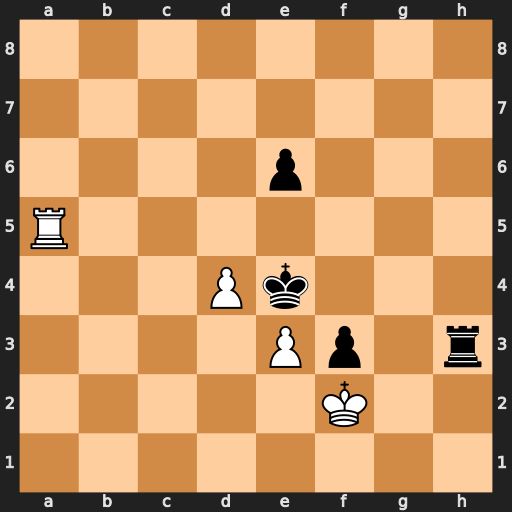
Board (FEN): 8/8/4p3/R7/3Pk3/4Pp1r/5K2/8
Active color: w
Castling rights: -
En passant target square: -
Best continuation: Re5+ Kd3 Rxe6 Rh2+ Kxf3